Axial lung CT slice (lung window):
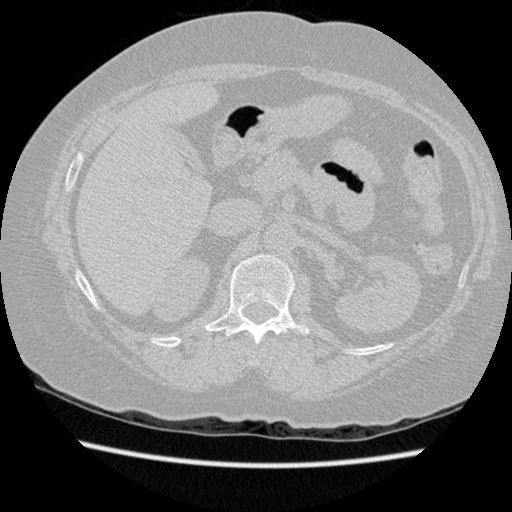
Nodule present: no